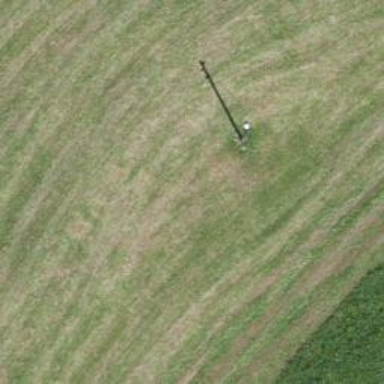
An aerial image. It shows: Minor power line with 3 cables.